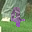
Label: 4